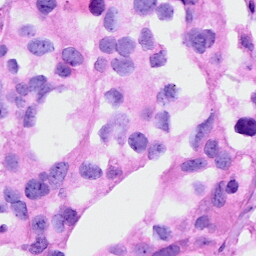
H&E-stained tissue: Breast